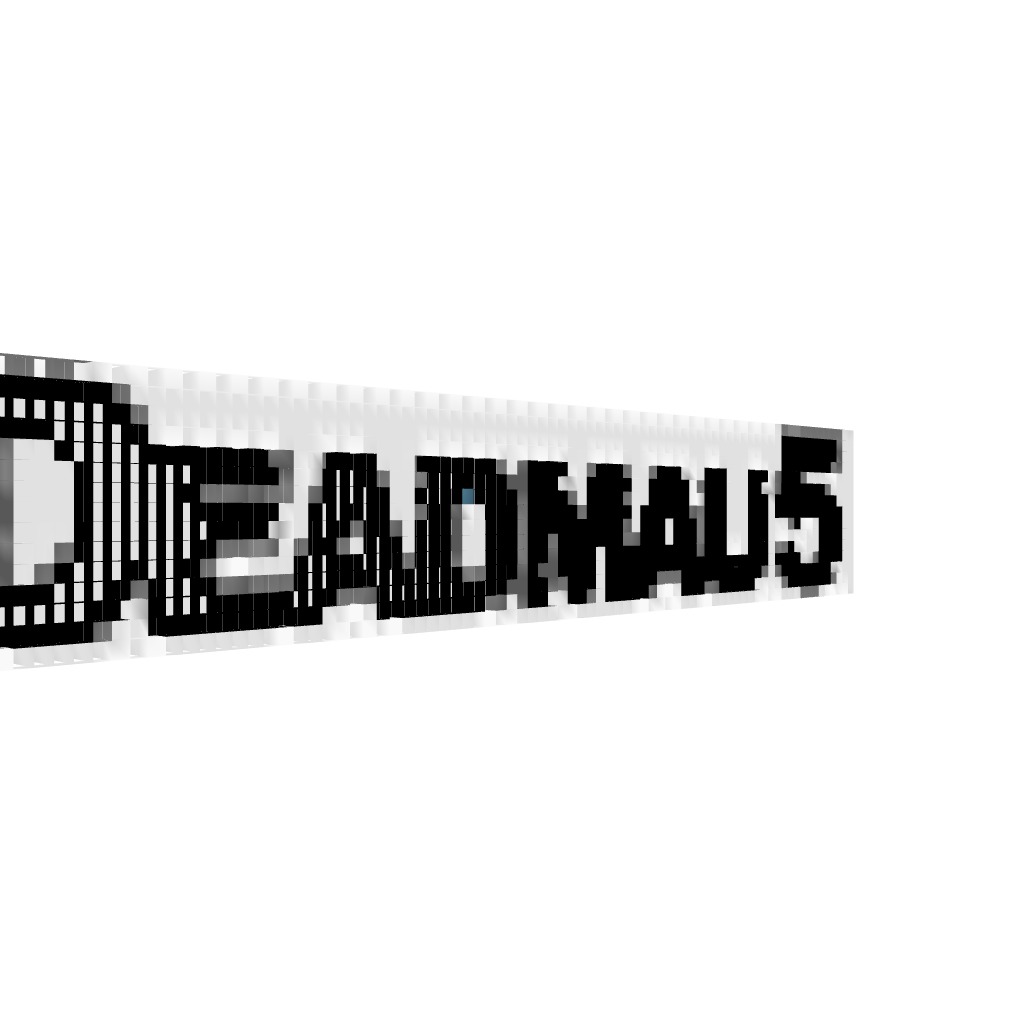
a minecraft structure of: Deadmau5 Name bad low quality